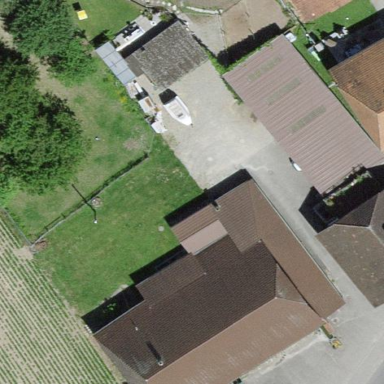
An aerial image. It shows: Farm building.